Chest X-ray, AP view. Patient: 24 years old, sex F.
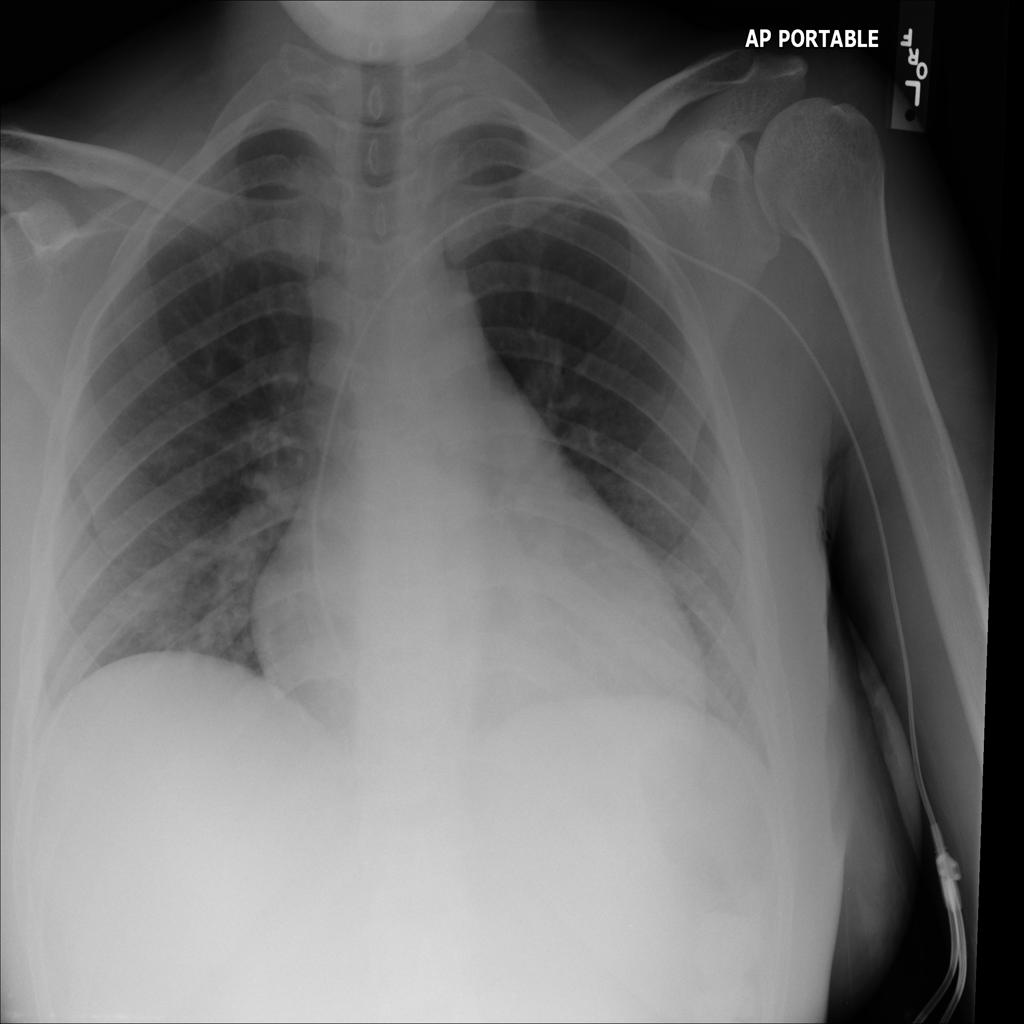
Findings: Cardiomegaly